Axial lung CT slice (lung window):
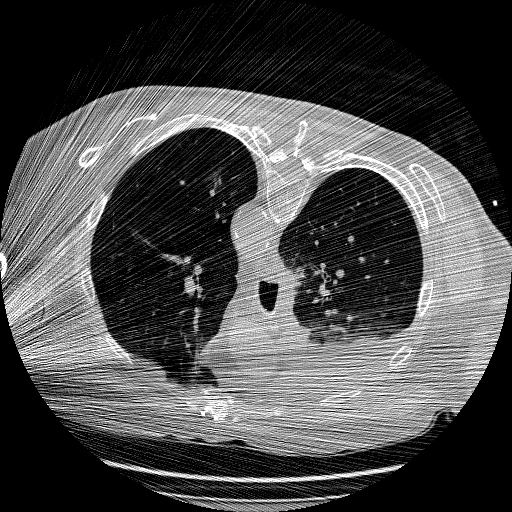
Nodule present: no